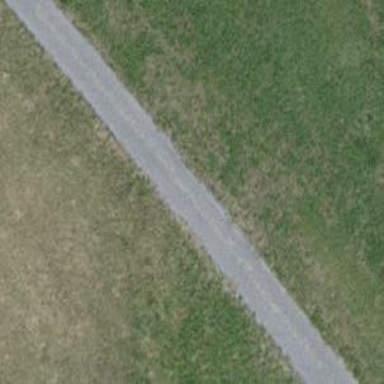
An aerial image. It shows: Gravel track with grade2 quality.